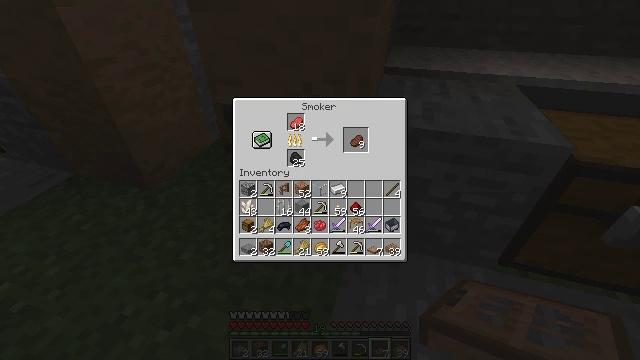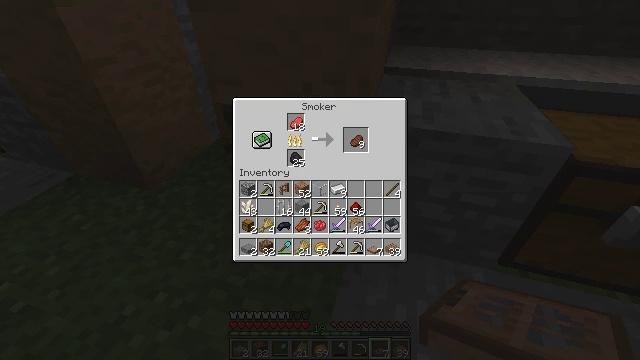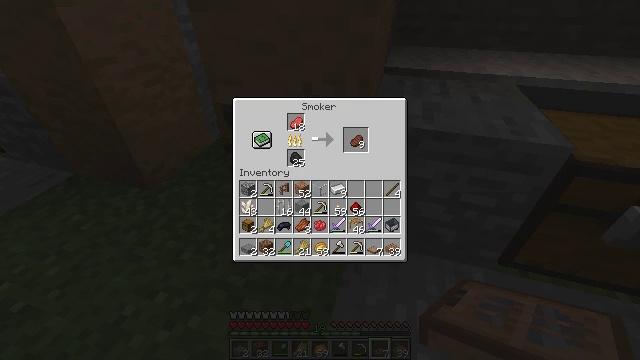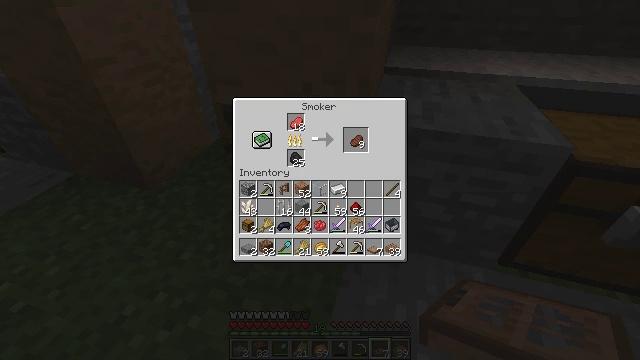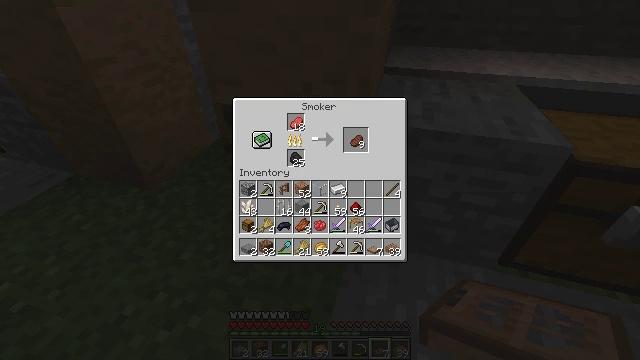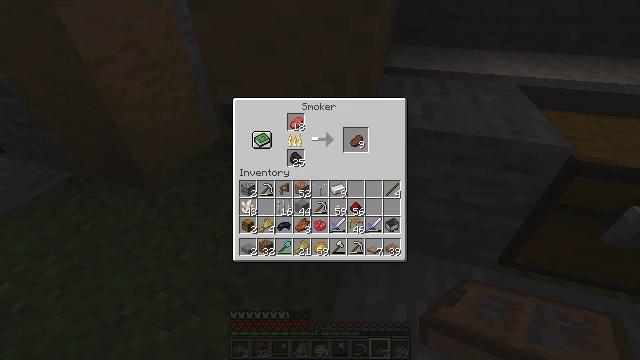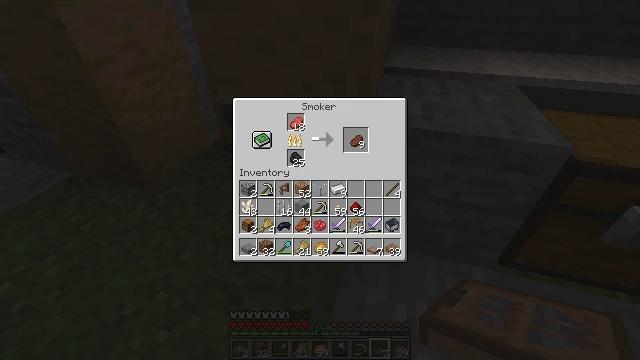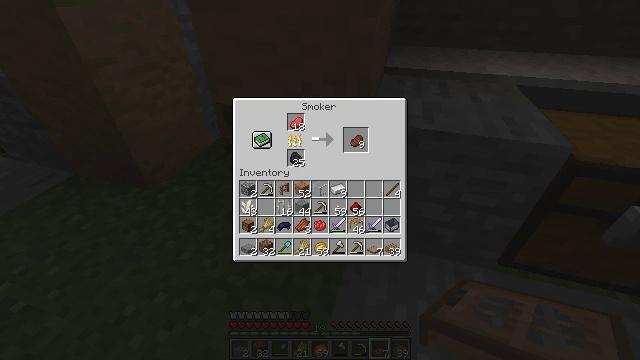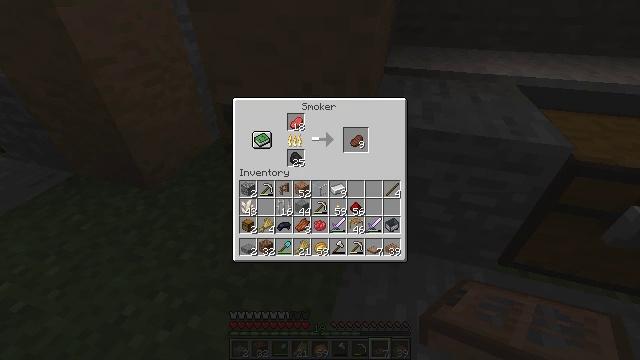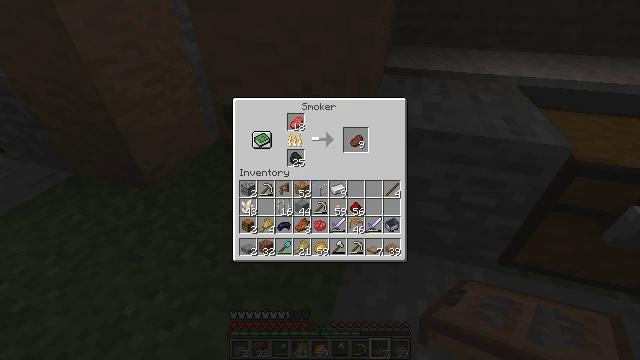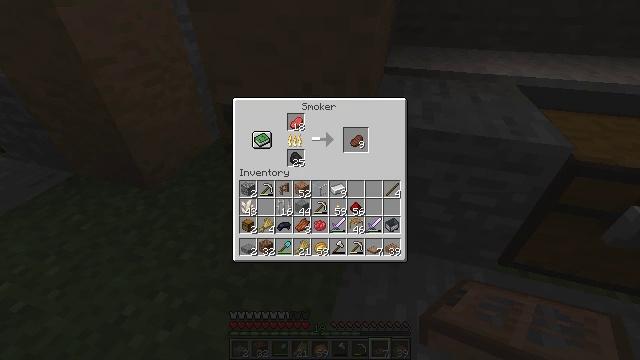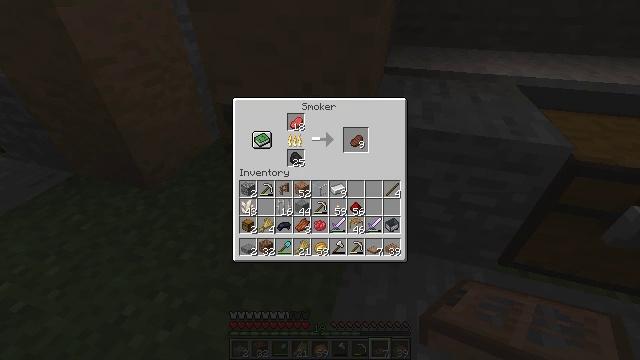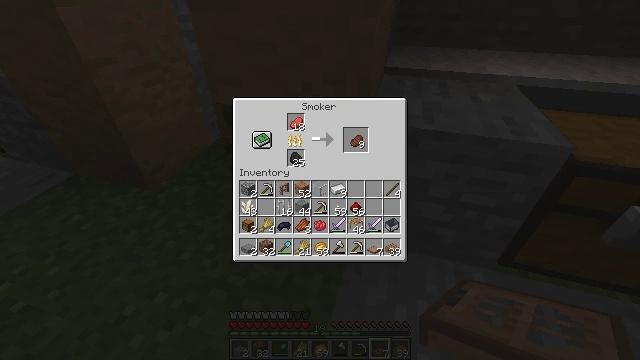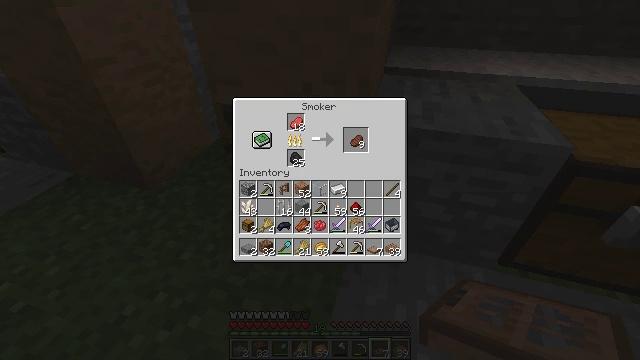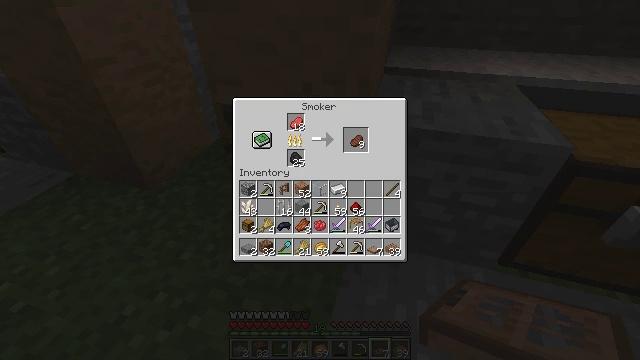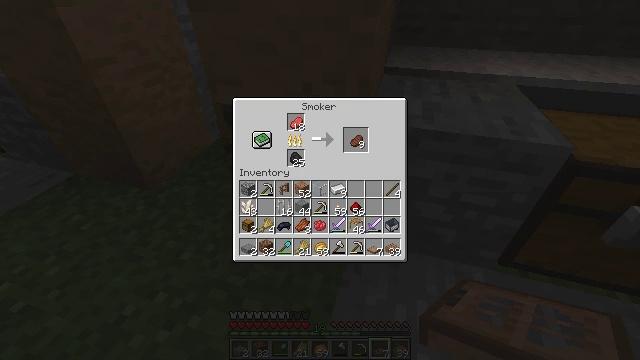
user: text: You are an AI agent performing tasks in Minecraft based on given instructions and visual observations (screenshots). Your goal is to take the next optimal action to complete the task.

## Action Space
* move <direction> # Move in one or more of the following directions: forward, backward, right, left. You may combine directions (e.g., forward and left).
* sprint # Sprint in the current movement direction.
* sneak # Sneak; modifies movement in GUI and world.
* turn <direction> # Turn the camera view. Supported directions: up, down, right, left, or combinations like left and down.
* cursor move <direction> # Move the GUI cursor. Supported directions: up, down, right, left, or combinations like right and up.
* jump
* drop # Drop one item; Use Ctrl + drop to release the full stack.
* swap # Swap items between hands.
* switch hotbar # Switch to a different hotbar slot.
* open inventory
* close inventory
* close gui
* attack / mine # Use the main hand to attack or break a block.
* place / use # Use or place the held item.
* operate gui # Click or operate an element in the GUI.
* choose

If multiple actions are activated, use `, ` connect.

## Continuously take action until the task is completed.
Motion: motion action
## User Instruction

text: Obtain stripped jungle log by chopping it down.
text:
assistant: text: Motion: no_op
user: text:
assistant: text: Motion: no_op
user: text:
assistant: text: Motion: no_op
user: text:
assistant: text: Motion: no_op
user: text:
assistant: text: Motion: no_op
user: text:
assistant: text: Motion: no_op
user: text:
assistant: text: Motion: no_op
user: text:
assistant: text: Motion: no_op
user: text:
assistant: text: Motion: no_op
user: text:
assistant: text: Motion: no_op
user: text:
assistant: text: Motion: no_op
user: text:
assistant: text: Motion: no_op
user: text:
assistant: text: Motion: no_op
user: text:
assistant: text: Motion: no_op
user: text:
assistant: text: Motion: no_op
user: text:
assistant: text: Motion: no_op
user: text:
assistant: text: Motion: no_op
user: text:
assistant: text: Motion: no_op
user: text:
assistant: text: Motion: no_op
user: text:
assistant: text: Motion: no_op
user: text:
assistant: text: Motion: no_op
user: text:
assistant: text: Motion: no_op
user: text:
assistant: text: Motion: no_op
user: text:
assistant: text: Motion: no_op
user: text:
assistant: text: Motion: no_op
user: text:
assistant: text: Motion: no_op
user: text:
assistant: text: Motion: no_op
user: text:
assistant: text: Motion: no_op
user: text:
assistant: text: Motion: no_op
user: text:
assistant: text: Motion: no_op